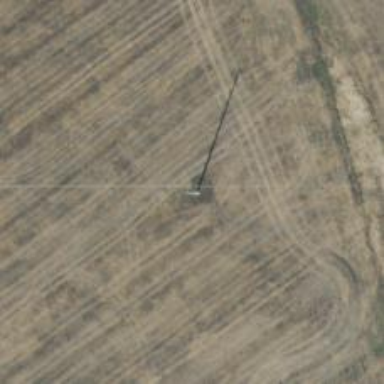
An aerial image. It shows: Power pole.